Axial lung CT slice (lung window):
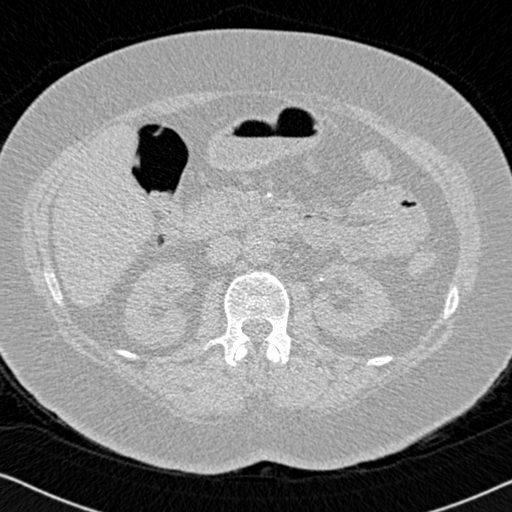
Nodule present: no